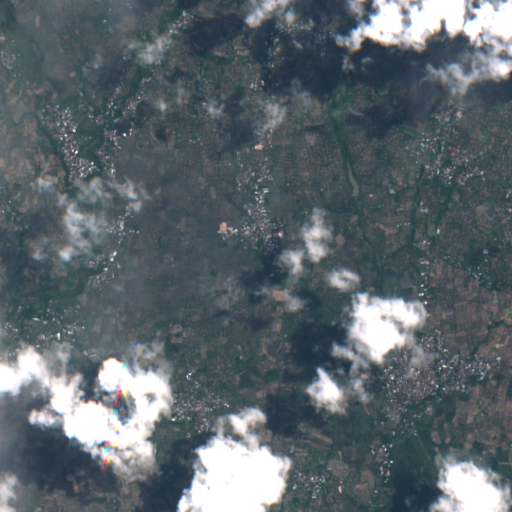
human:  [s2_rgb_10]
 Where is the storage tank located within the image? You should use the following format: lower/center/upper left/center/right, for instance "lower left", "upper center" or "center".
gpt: The storage tank is located in the upper left of the image.
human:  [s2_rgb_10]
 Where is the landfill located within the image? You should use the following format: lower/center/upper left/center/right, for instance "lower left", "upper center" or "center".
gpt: There is no landfill in the image.